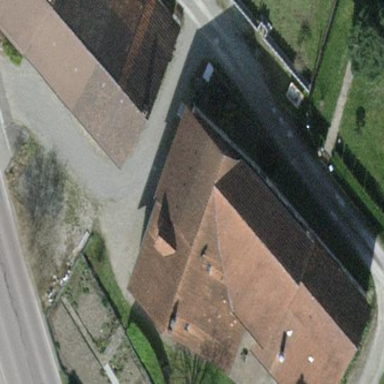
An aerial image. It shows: Farm building with gabled roof.